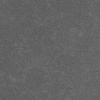
Atmospheric dust classification: dusty